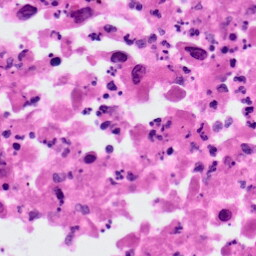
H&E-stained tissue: Lung